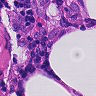
Metastatic tissue present: yes